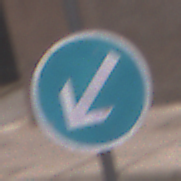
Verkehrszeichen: VorgeschriebeneVorbeifahrtLinks
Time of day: MorningAfternoon
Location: Outdoor (Urban)
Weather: Overcast
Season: NotSpecified
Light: Natural